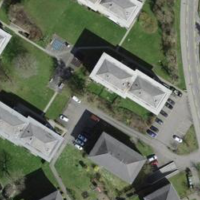
EUNIS habitat code: 54
Species observed at this site:
Tanacetum parthenium